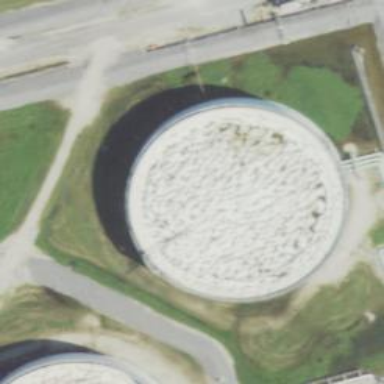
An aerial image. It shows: Storage tank which is man-made and housed in building.